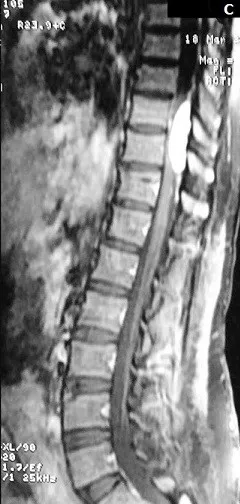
Sagittal contrast-enhanced T1-weighted images; C) shows homogeneous intense enhancement of the mass.
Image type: radiology (mri)